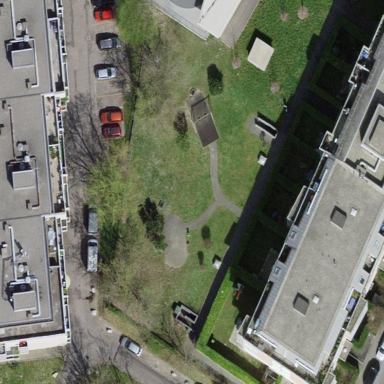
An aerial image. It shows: Garden surrounded by fence.